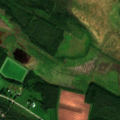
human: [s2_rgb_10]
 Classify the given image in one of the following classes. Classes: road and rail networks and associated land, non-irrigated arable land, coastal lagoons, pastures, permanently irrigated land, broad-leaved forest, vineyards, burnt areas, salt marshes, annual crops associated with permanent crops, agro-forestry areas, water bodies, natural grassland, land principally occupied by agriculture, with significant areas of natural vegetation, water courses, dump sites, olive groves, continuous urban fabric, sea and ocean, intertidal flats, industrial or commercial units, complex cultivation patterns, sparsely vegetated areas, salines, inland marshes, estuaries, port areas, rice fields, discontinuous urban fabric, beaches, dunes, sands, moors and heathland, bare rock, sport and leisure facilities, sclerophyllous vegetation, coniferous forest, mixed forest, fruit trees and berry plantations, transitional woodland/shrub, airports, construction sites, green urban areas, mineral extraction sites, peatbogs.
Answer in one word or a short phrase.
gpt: non-irrigated arable land, coniferous forest, mixed forest, transitional woodland/shrub, peatbogs